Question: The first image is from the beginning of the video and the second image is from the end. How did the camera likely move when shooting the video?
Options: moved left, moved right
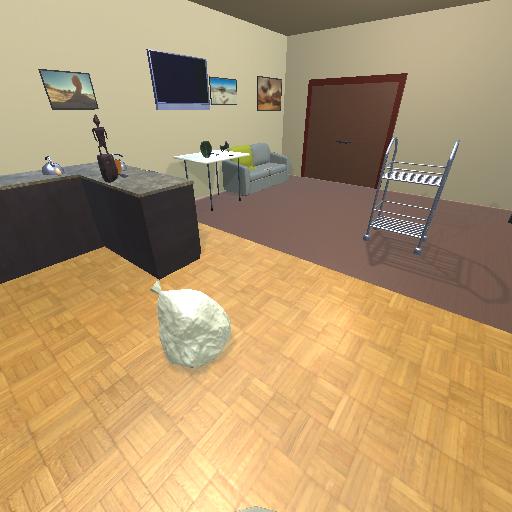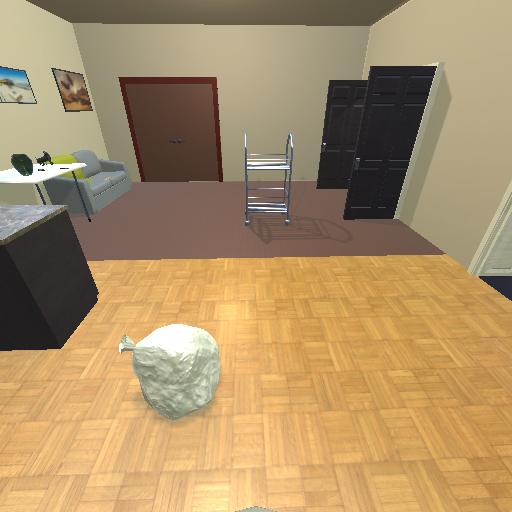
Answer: moved left